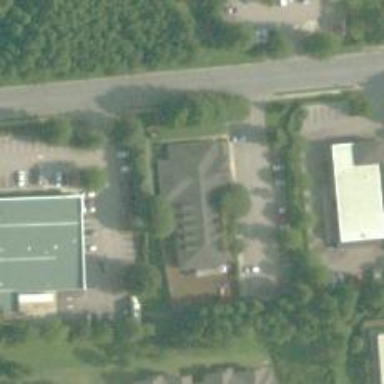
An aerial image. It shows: Veterinary facility.